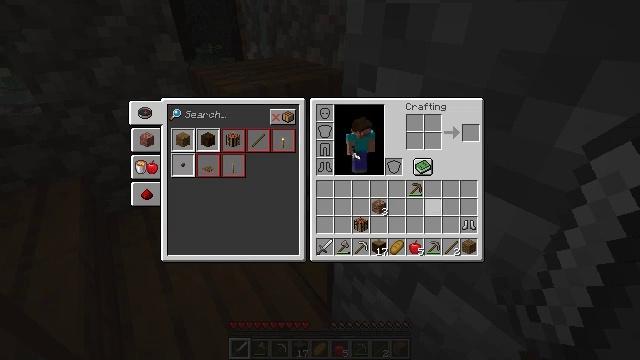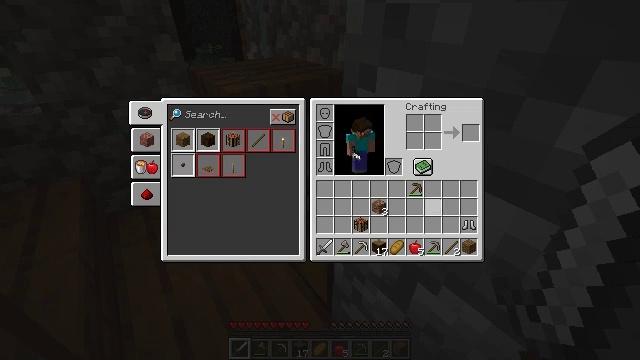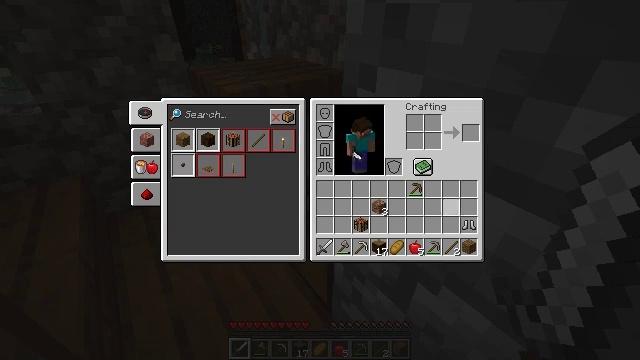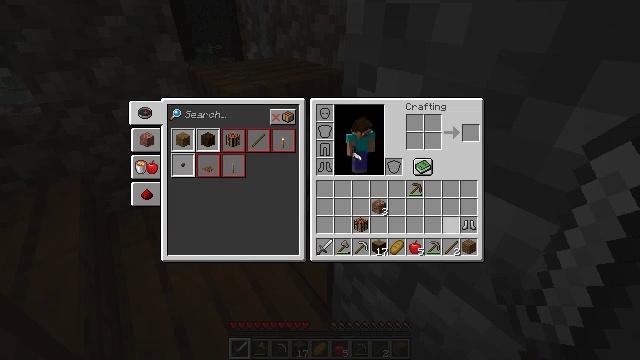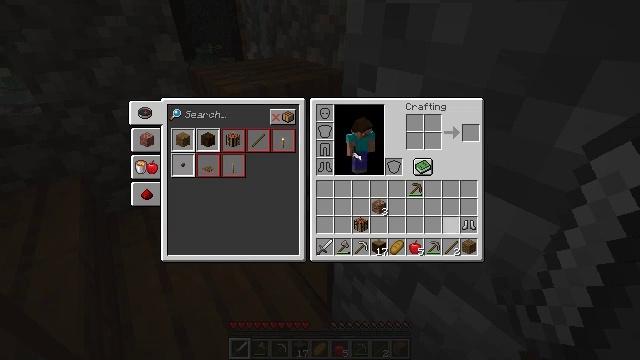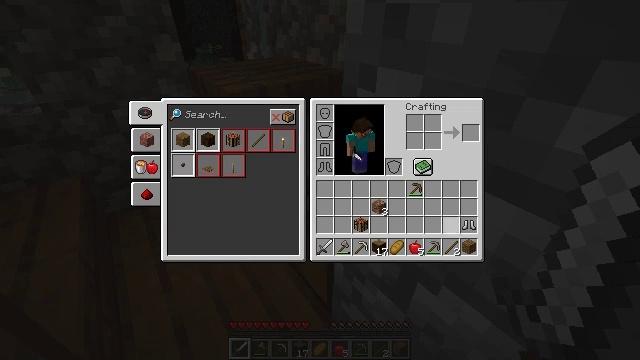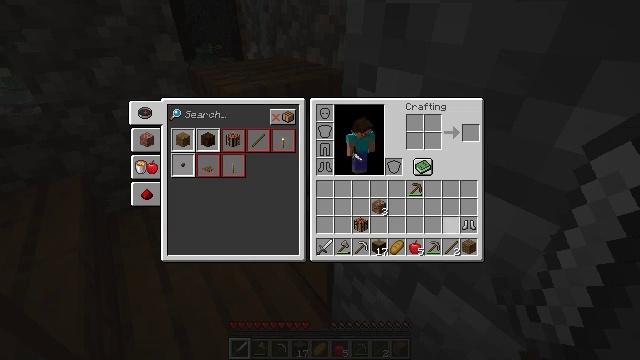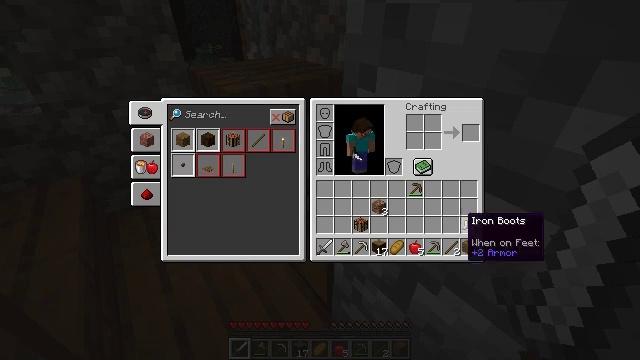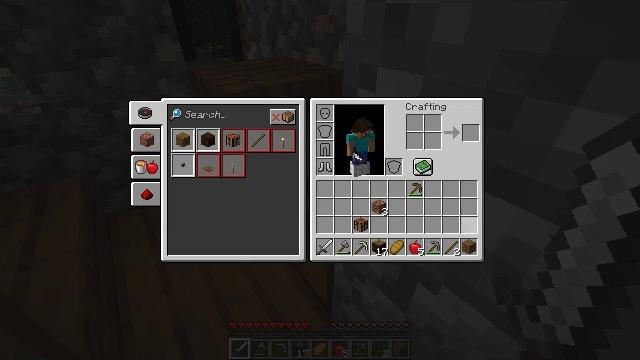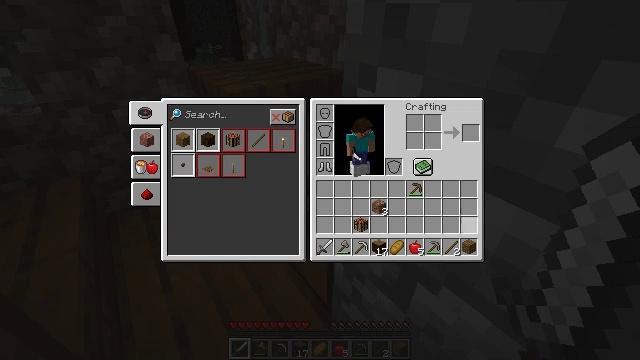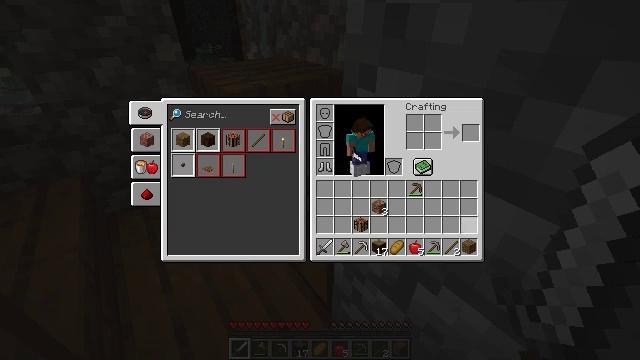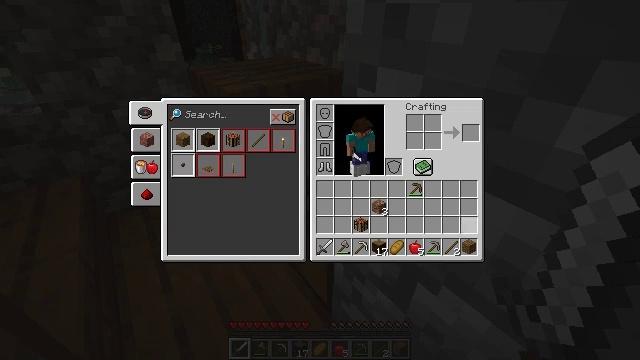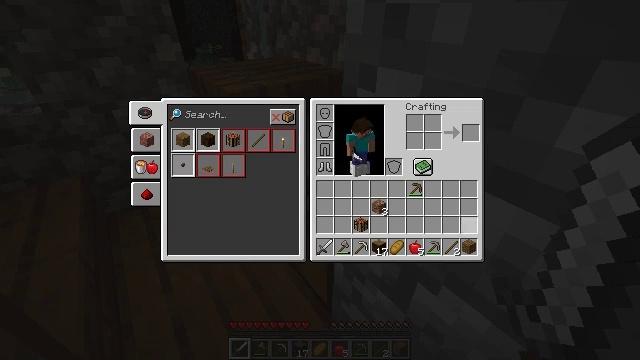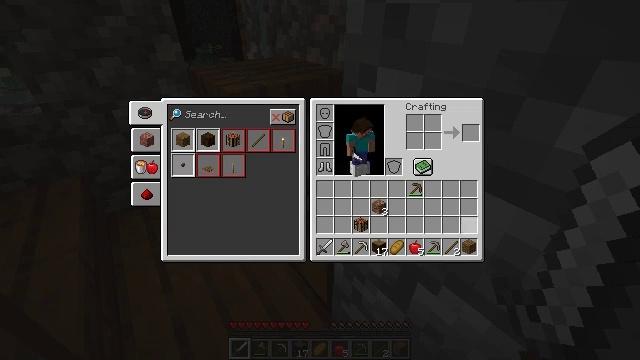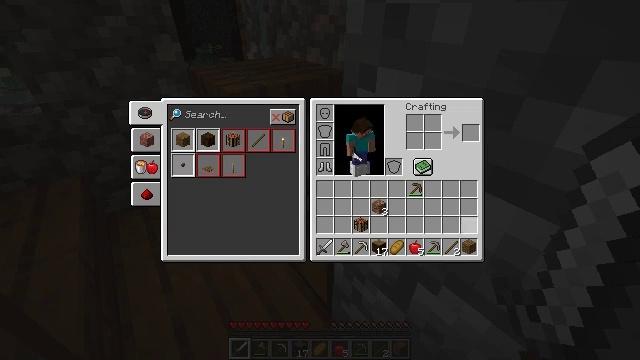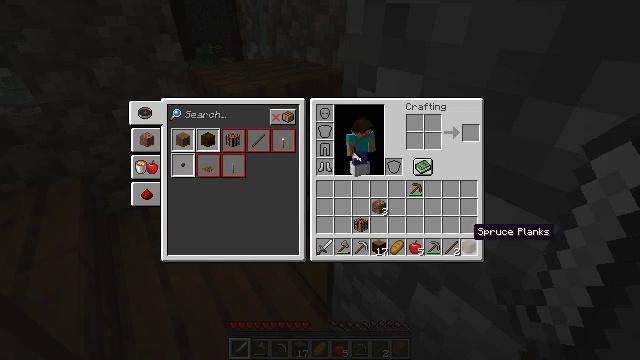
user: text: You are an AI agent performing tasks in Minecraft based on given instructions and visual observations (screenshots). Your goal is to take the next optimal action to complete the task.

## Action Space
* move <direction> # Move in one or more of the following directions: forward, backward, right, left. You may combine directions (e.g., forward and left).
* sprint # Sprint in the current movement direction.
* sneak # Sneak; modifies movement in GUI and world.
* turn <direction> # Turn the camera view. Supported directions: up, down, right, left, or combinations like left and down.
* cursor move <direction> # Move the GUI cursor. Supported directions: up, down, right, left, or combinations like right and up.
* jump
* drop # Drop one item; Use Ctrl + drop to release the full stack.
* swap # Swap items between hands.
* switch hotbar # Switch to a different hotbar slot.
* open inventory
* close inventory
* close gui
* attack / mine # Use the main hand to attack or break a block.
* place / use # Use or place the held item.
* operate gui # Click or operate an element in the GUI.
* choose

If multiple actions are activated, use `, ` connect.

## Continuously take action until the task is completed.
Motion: motion action
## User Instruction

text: Punch the spruce leaves to get saplings.
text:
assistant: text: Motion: sneak, cursor move right
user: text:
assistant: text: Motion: sneak
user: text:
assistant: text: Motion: sneak
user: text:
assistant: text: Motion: sneak, cursor move down
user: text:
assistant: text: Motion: sneak
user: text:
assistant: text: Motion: sneak
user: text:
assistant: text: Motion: sneak
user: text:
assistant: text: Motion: sneak, operate gui
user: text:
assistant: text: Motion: sneak, operate gui
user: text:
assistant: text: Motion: sneak, operate gui
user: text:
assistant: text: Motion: sneak, cursor move right
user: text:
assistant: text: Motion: sneak
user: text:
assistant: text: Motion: sneak
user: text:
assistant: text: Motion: sneak
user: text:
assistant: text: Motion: sneak, cursor move down
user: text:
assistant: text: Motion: sneak
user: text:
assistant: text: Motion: sneak
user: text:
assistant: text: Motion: close inventory
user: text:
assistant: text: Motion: close inventory
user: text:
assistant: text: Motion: turn right and up, close inventory
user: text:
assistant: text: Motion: turn right and up
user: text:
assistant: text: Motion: turn right and up
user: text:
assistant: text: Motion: turn right and down
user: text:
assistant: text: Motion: turn right and down
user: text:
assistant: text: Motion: no_op
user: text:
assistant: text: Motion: no_op
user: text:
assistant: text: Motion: move forward
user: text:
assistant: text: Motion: move forward, turn left and up
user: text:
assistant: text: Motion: move forward, turn right
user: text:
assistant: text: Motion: move forward